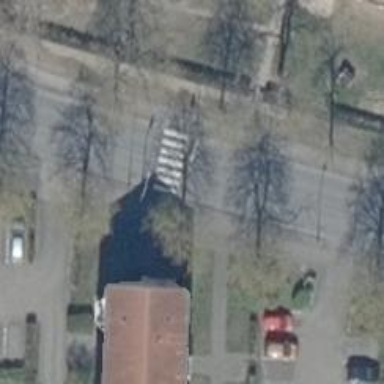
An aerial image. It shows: Zebra crossing on the road.